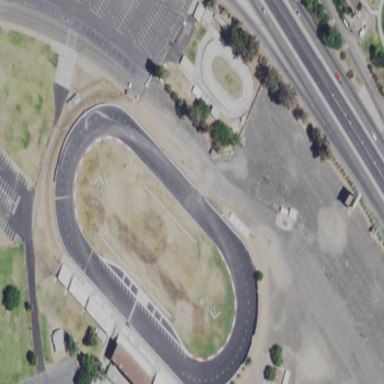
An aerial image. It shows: Raceway for motor sports.